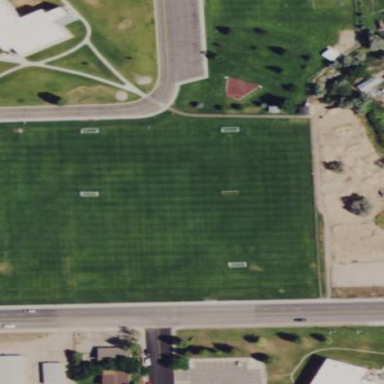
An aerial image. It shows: Soccer pitch for leisure land activities.